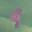
Label: 4